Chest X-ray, PA view. Patient: 68 years old, sex M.
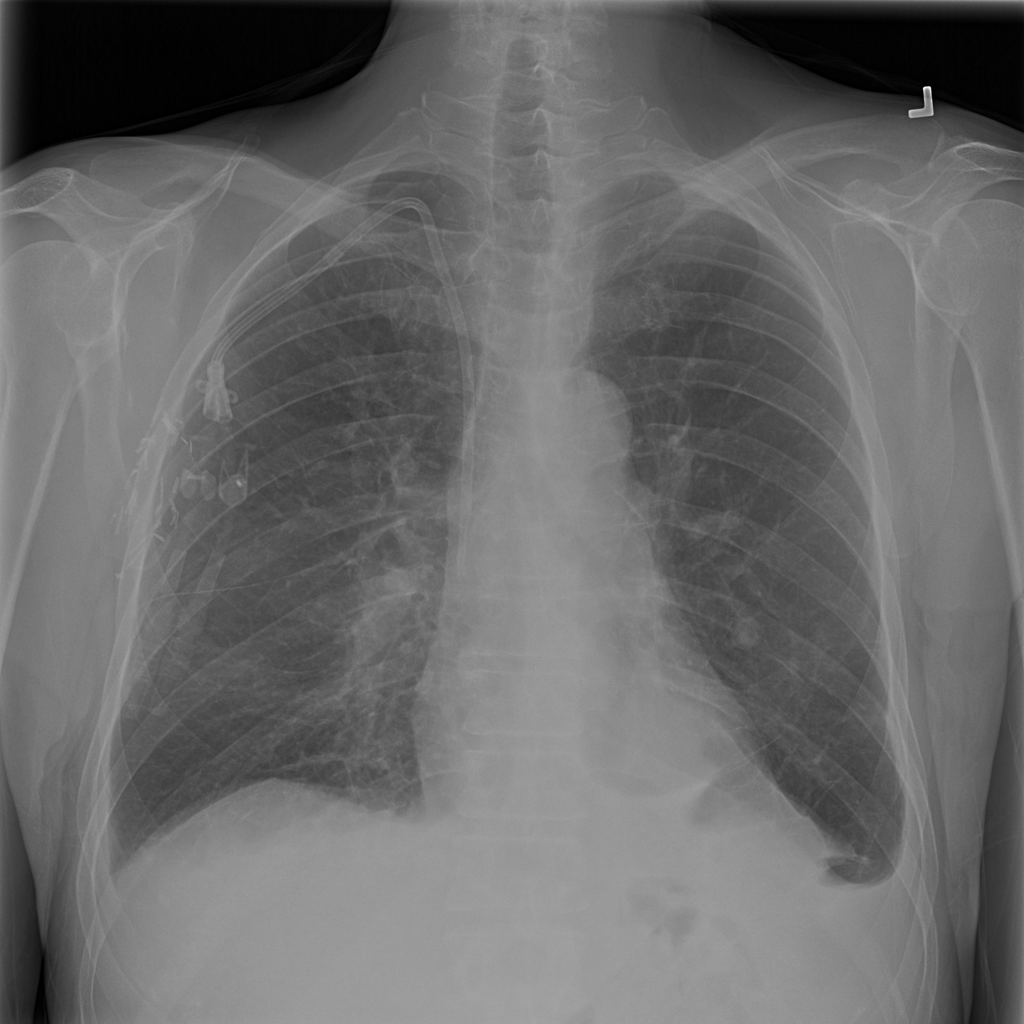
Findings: Effusion, Infiltration